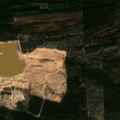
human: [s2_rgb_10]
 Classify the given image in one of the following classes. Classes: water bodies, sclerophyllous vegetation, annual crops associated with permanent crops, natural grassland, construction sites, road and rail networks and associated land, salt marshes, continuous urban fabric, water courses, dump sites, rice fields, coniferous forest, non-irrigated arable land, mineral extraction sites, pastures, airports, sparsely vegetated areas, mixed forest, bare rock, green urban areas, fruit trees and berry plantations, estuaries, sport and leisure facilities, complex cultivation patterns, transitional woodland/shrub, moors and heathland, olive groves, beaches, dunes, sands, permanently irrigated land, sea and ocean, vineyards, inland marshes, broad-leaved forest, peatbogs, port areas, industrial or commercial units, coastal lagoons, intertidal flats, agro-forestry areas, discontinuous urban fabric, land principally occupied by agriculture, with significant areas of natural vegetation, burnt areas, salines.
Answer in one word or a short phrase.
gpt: mineral extraction sites, coniferous forest, mixed forest, transitional woodland/shrub